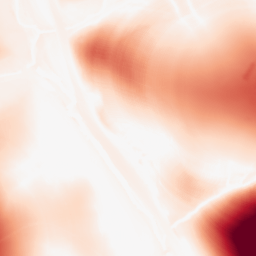
Category: morphological
Decomposition family: morphological
Decomposition parameters: operation: opening
size: 100
Upsampling method: quartic
Upsampling parameters: scale: 8
Upsampling scale: 8